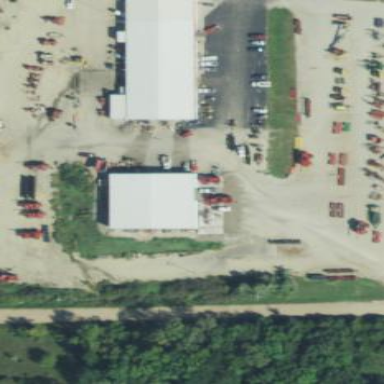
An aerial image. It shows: Industrial area with shop specializing in farm machinery.